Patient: sex F, age 31
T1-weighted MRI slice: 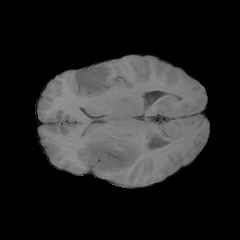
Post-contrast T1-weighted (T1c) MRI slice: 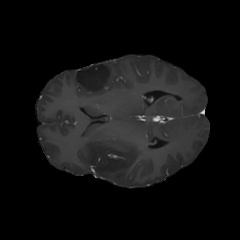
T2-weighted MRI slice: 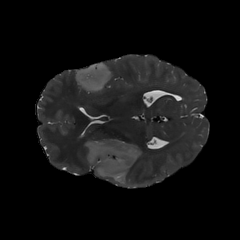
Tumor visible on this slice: yes
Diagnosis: Astrocytoma, IDH-mutant
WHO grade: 2